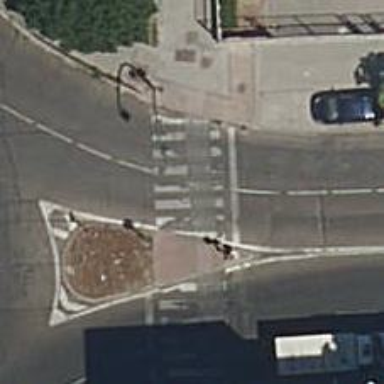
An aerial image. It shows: Traffic signals at road crossing.